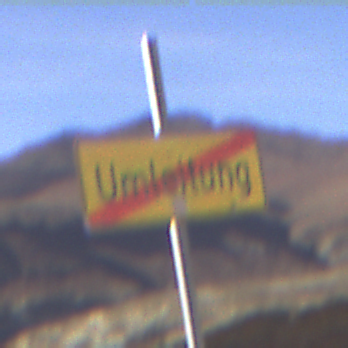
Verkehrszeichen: EndeDerUmleitungsankuendigung
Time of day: Midday
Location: Outdoor (Nature)
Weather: Clear
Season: NotSpecified
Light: Natural